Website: apple
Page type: address-validator
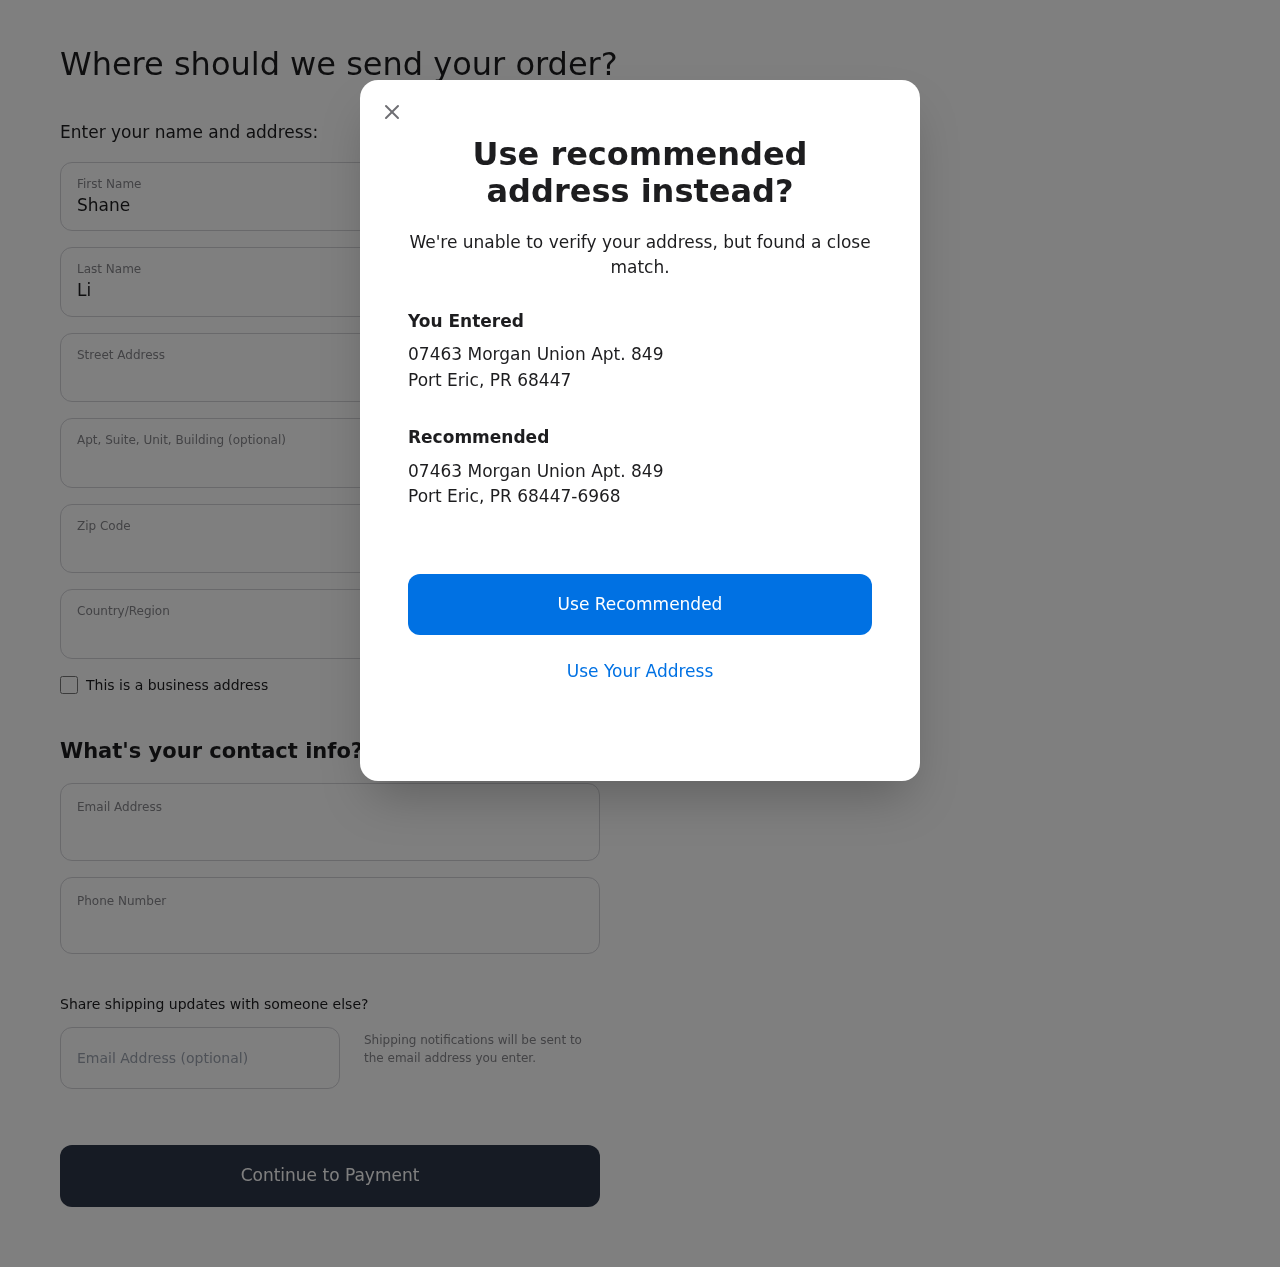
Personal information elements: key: PII_CITY
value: Port Eric
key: PII_COUNTRY
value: United States
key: PII_EMAIL
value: shanelivingston@hotmail.com
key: PII_FIRSTNAME
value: Shane
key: PII_GIFT_EMAIL
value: rmartin@yahoo.com
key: PII_LASTNAME
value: Livingston
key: PII_PHONE
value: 2758632762
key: PII_POSTCODE
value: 68447
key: PII_POSTCODE_FULL
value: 68447-6968
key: PII_STATE_ABBR
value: PR
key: PII_STREET
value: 07463 Morgan Union Apt. 849
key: PII_STREET2
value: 07463 Morgan Union Apt. 849
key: PII_STREET2
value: Suite 029
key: PII_CITY2
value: Port Eric
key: PII_STATE_ABBR2
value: PR